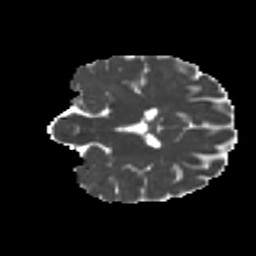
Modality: MD
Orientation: coronal
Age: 23
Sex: female
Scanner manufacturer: ge
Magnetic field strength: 3 T
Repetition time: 7.8 s
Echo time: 0.0606 s